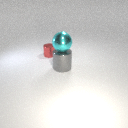
large gray metal cylinder in front of small red metal cylinder